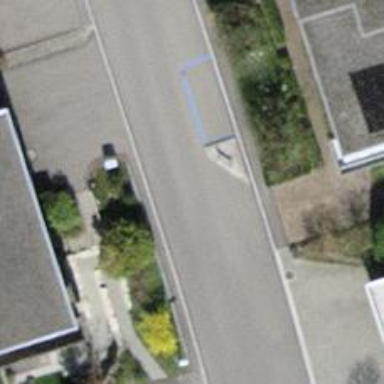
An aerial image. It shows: Traffic calming feature called choker.